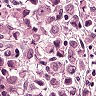
Metastatic tissue present: yes